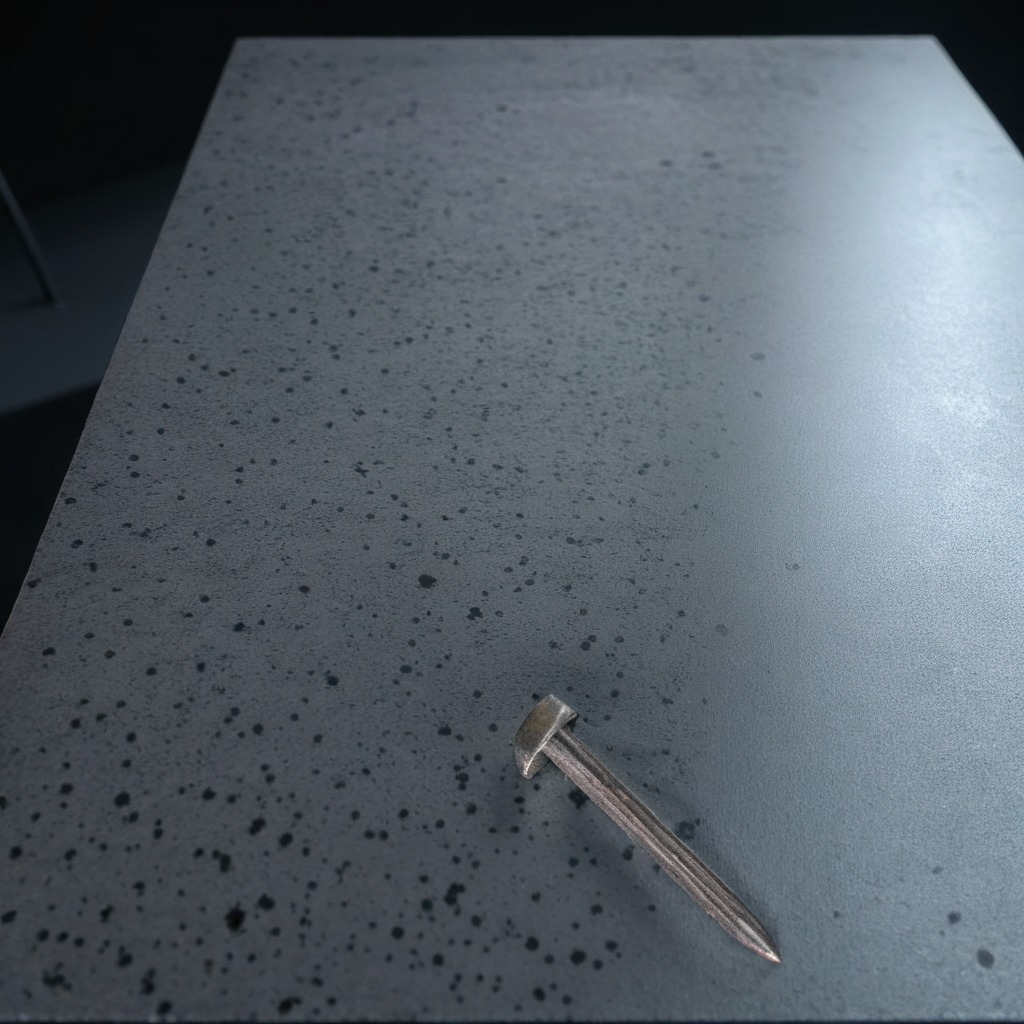
An iron nail is lying on a clean granite table inside a workshop at night.